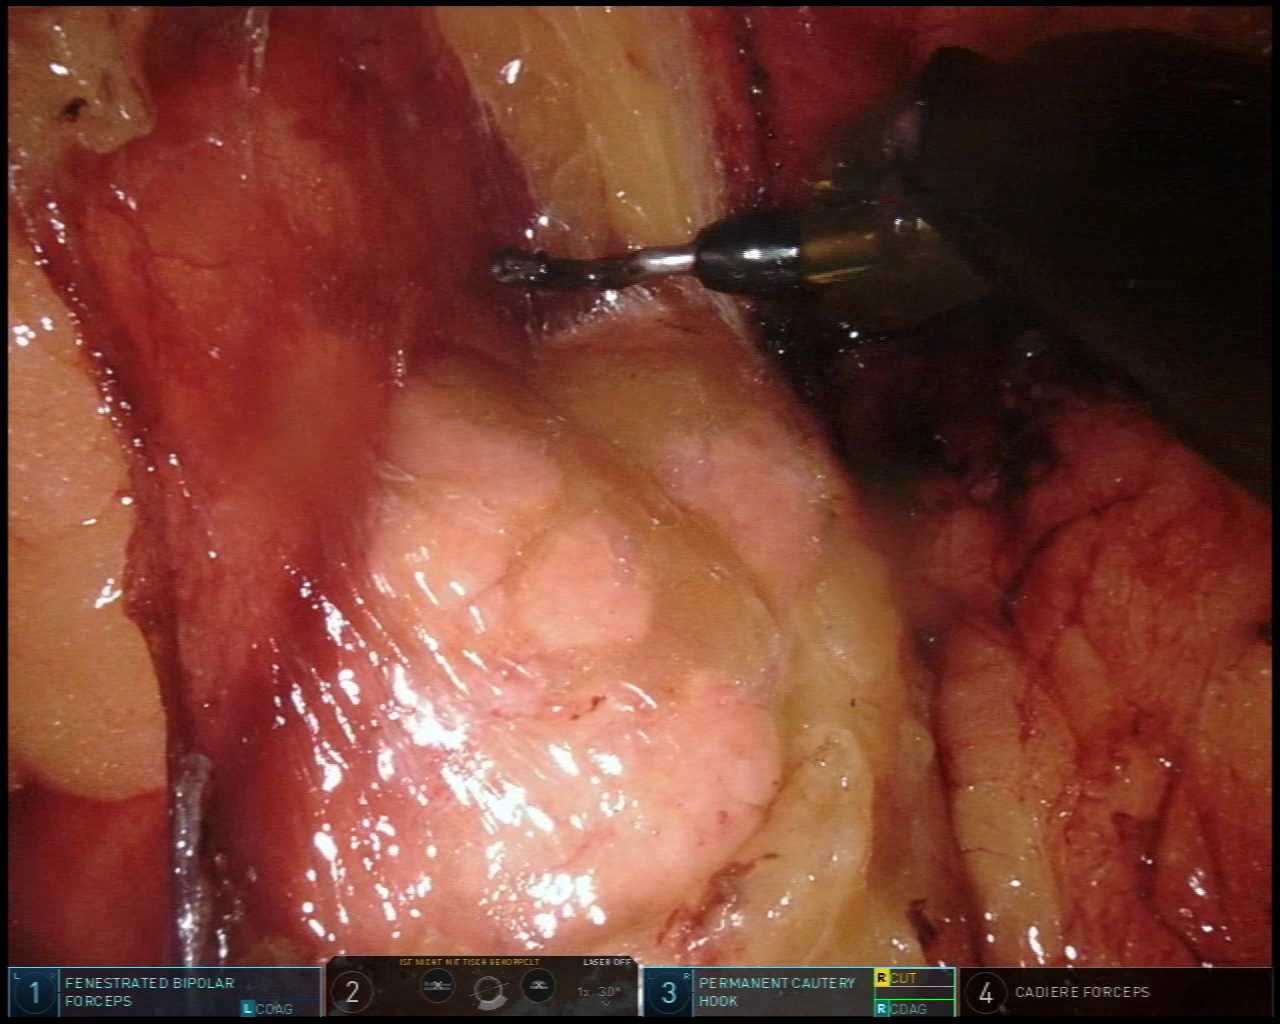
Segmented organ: pancreas
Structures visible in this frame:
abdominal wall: no
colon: no
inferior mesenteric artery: no
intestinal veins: no
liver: no
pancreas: yes
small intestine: no
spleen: no
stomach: no
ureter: no
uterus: no
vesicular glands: no